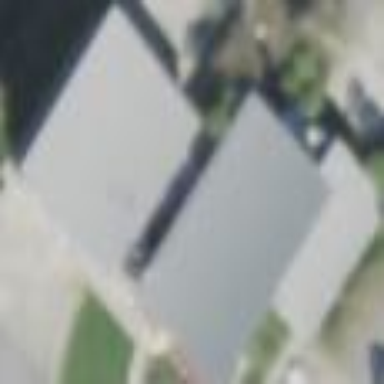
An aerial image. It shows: Fire station building.